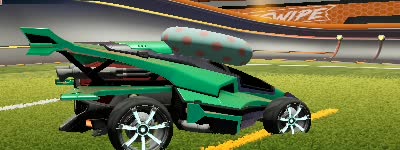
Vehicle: aftershock